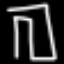
Label: pants